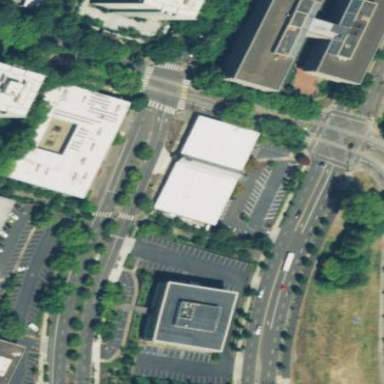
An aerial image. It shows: Building.